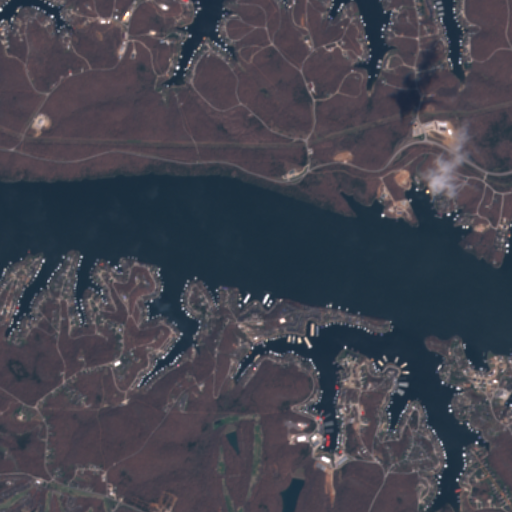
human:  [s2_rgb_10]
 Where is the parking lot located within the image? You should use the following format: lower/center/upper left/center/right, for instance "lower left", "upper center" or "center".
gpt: The parking lot is located in the lower center of the image.
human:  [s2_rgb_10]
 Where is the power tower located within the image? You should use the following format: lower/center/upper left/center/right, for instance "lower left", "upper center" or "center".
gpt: The power tower is located in the upper of the image.
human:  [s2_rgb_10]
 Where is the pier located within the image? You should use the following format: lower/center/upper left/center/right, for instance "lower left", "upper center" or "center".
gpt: The pier is located in the lower center of the image.
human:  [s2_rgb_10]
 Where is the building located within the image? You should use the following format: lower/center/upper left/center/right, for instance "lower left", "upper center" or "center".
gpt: There is no building in the image.